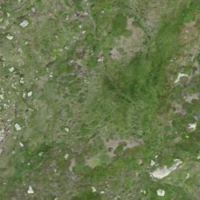
EUNIS habitat code: 26
Species observed at this site:
Euphydryas aurinia